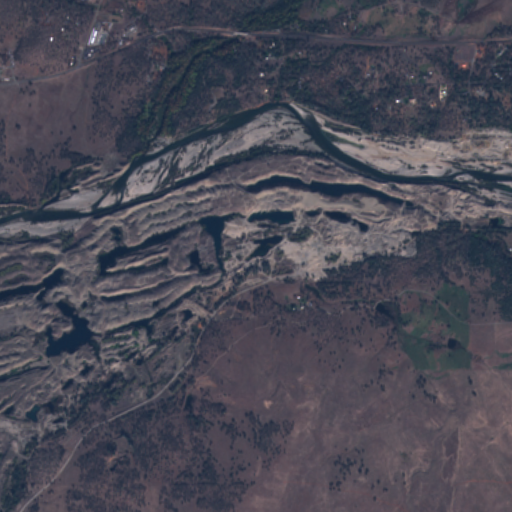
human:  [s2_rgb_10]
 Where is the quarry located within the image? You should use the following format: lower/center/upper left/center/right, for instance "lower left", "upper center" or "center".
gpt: The quarry is located in the upper right of the image.
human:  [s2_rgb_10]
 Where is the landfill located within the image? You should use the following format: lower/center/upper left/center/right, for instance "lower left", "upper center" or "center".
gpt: There is no landfill in the image.